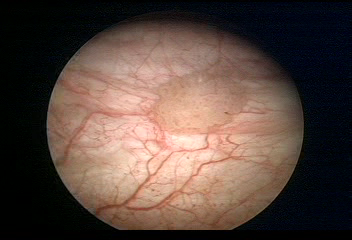
Modality: WLC
Class: Malignant
Subclass: LowGradePapillary
Lesion: L1
Stage: Ta
Morphology: Papillary
Bladder cancer association: Yes
Annotated structures: Tumor